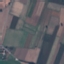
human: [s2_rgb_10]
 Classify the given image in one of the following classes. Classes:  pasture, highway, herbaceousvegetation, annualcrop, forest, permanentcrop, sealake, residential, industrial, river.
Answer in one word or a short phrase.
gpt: PermanentCrop